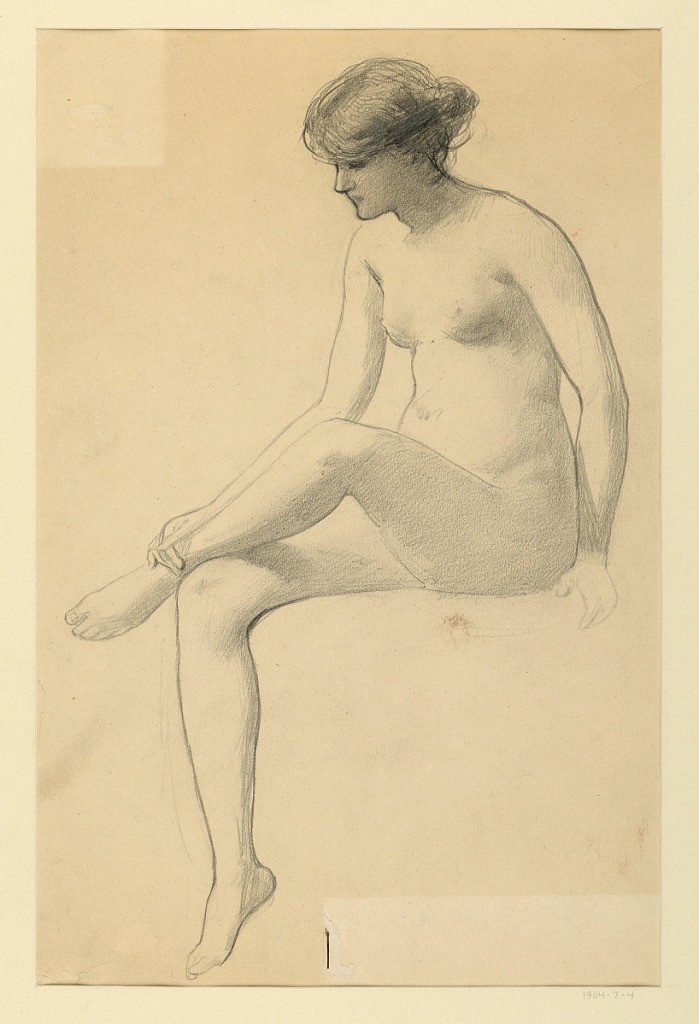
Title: Seated Female Nude
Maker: James Wells Champney, American, 1843–1903
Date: ca. 1890
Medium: Graphite on paper
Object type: Drawing
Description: Seated nude female figure, turned toward left; left ankle resting on right knee, right hand resting on left ankle.